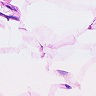
Metastatic tissue present: no